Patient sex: M
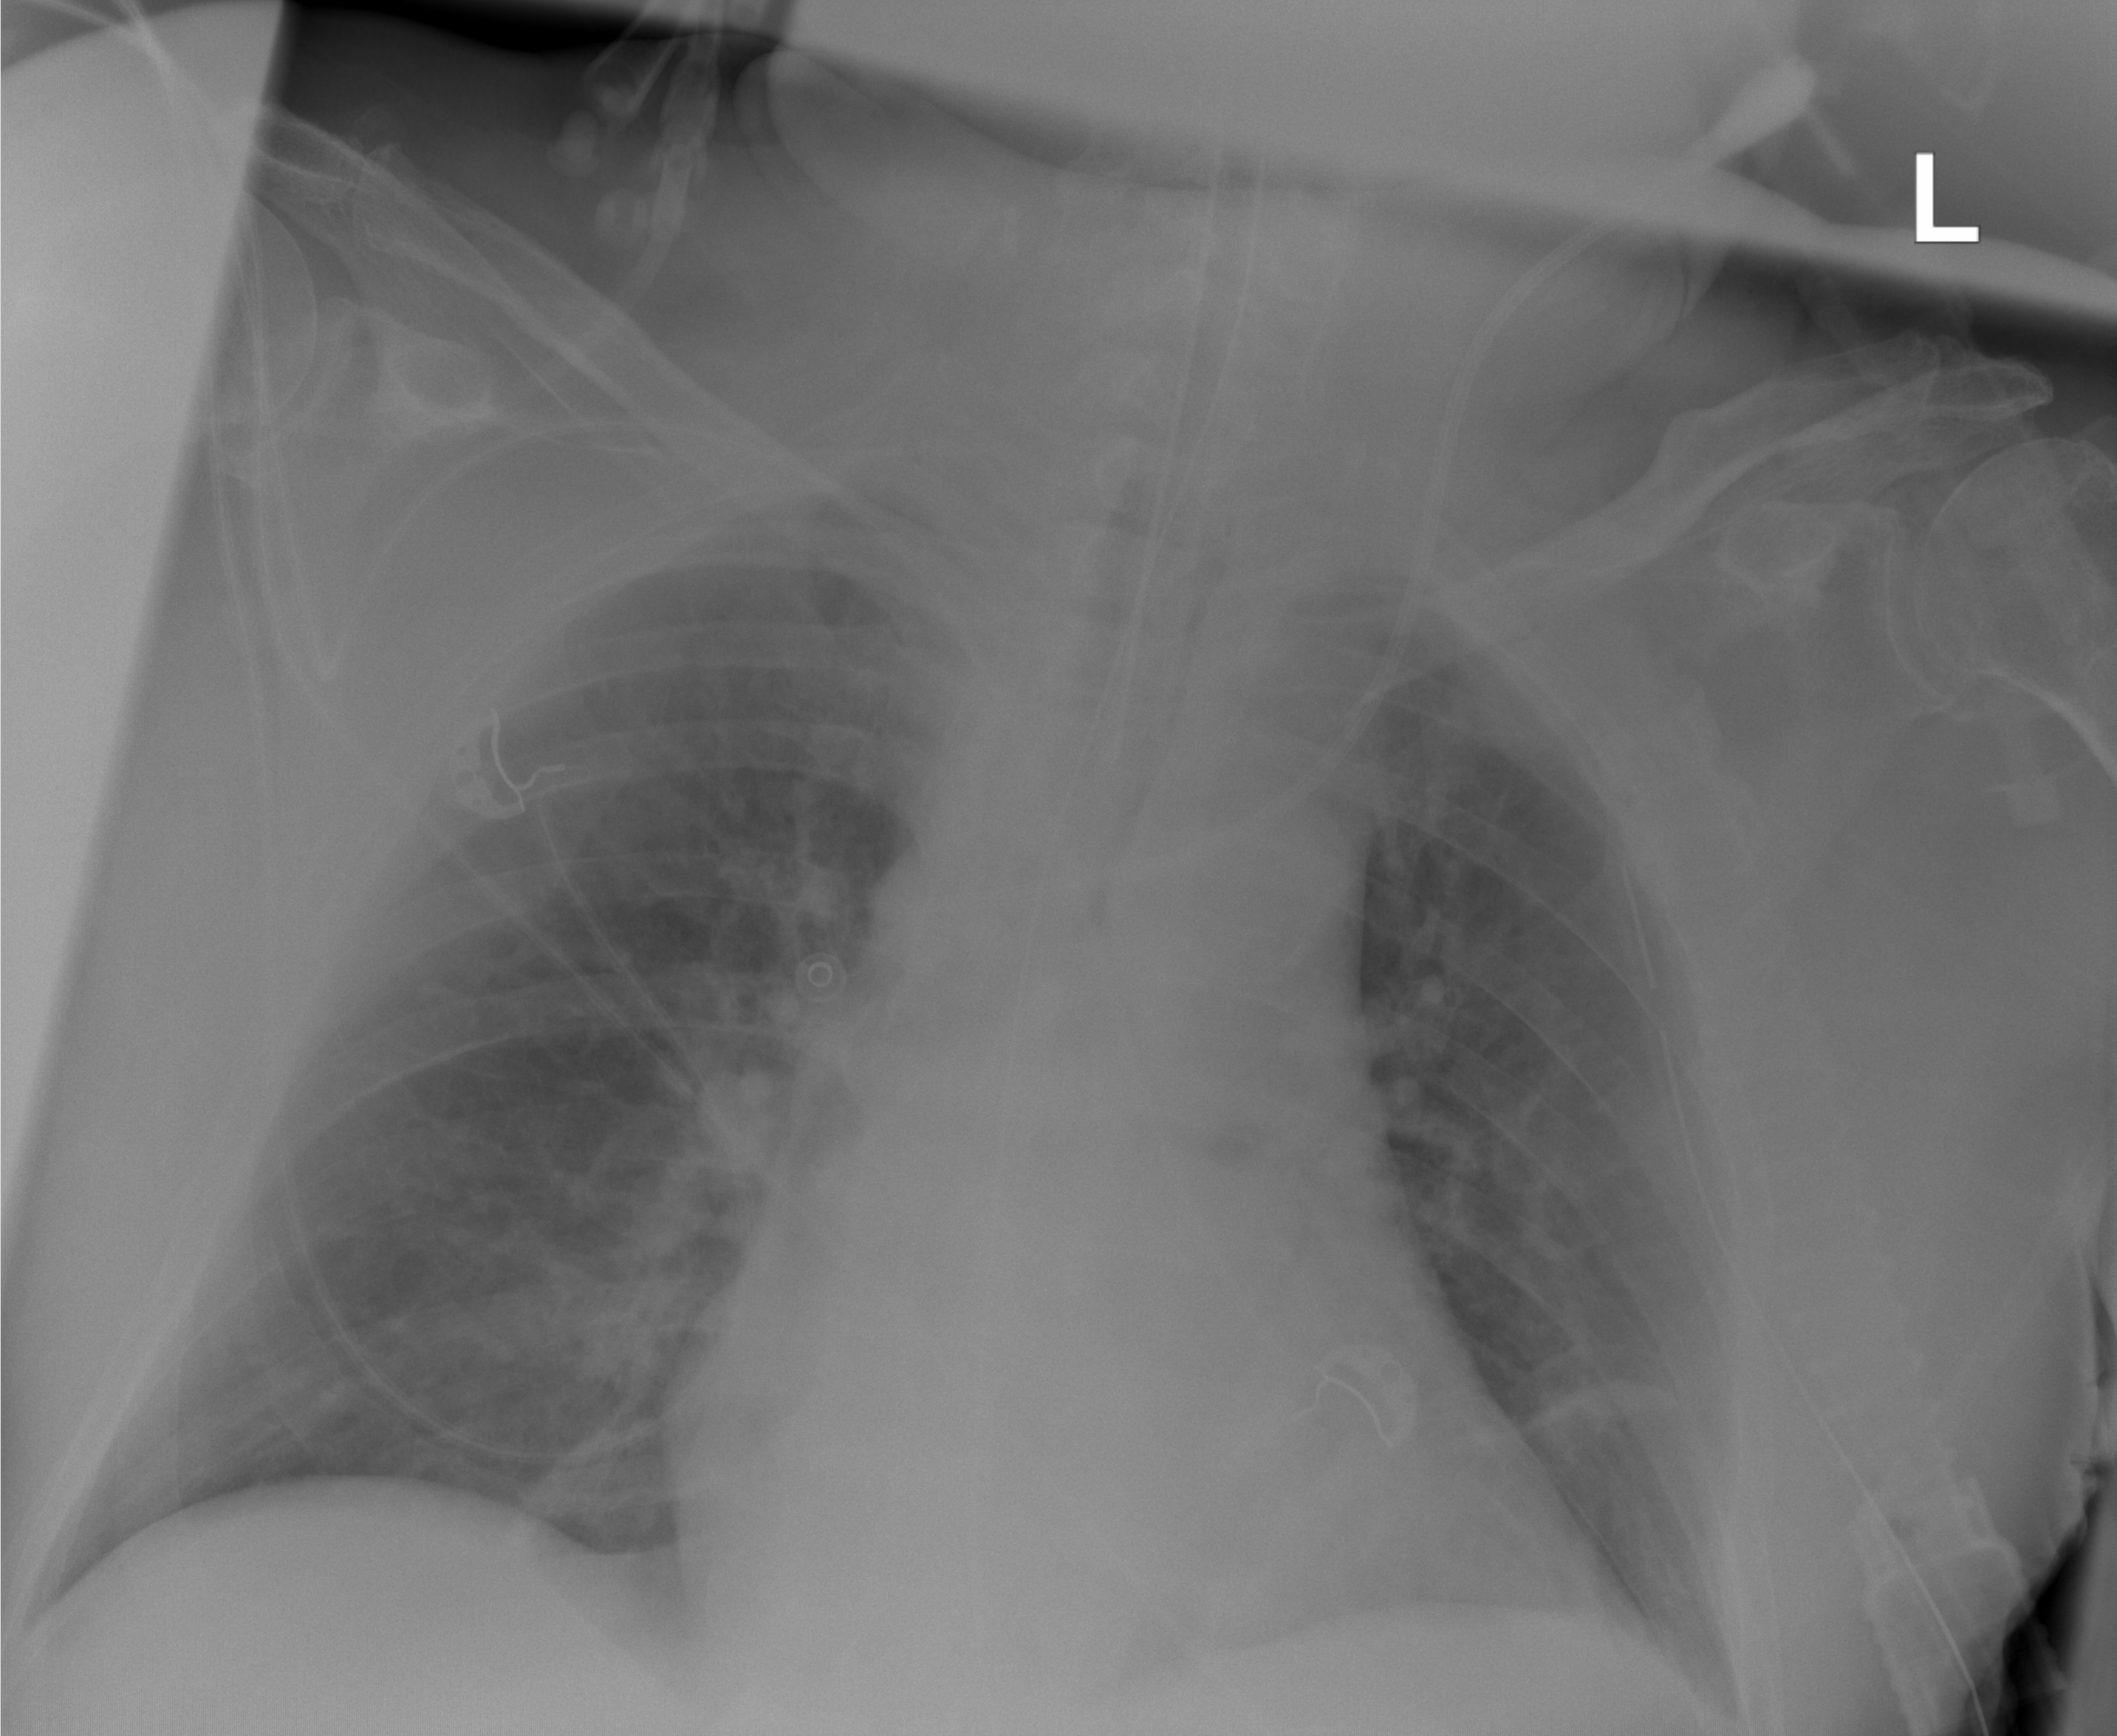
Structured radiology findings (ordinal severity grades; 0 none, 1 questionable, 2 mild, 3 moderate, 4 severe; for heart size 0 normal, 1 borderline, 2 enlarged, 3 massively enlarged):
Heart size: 2
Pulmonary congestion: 0
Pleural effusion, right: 0
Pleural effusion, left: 0
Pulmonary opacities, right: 0
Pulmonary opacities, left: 0
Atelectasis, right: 0
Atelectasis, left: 2